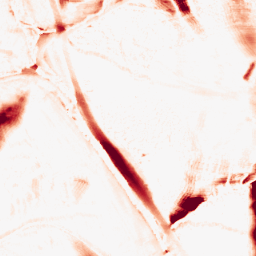
Category: morphological
Decomposition family: morphological_ellipse
Decomposition parameters: operation: opening
width: 20
height: 50
Upsampling method: bilinear
Upsampling parameters: scale: 8
Upsampling scale: 8